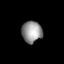
Tissue: lung
Cell type: Epithelial cells
Senescence score: 0.191
Nuclear area (px): 431
Mean DAPI intensity: 146.589